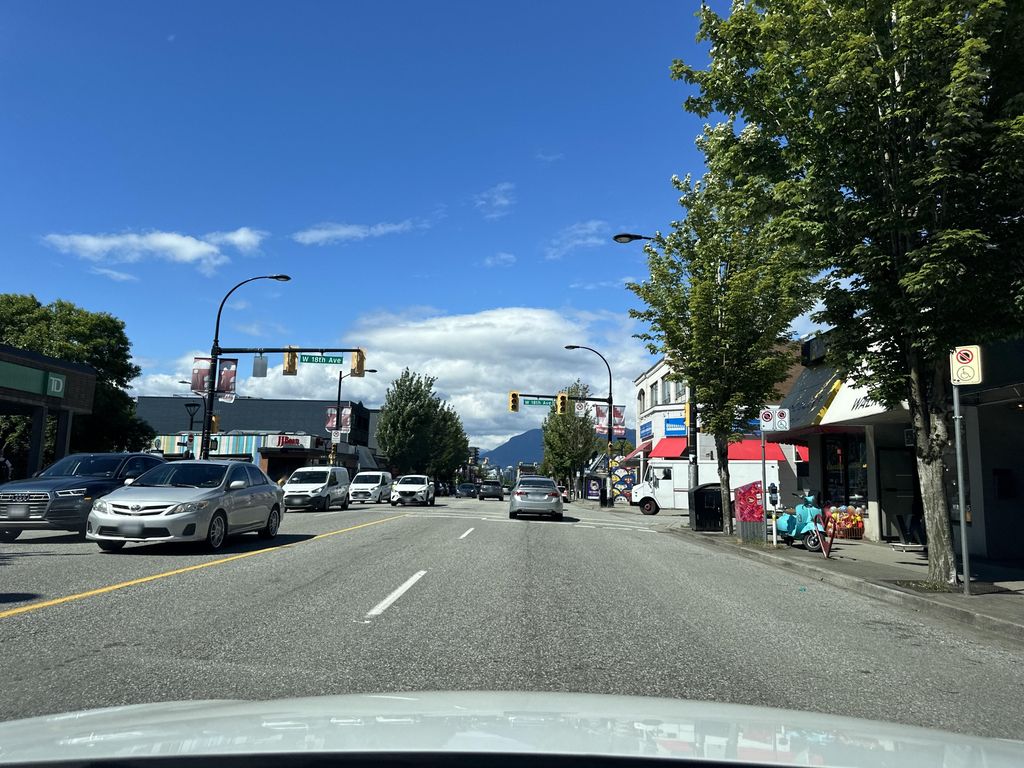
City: vancouver